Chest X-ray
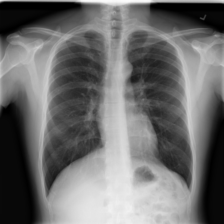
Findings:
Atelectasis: negative
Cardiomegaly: negative
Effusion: negative
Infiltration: negative
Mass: negative
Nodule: negative
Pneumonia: negative
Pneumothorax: negative
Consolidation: negative
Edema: negative
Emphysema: negative
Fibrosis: negative
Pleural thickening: negative
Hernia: negative